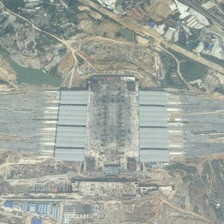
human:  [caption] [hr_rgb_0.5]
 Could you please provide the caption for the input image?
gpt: many green trees and irregular barelands are in two sides of a railway station .

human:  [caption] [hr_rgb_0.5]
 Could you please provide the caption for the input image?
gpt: many green trees and irregular barelands are in two sides of a railway station .

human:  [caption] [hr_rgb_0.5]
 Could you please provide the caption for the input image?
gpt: many green trees and irregular barelands are in two sides of a railway station .

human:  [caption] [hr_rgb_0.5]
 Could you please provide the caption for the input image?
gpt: many green trees and irregular barelands are in two sides of a railway station .

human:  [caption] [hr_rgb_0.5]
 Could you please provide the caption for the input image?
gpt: many green trees and irregular barelands are in two sides of a railway station .